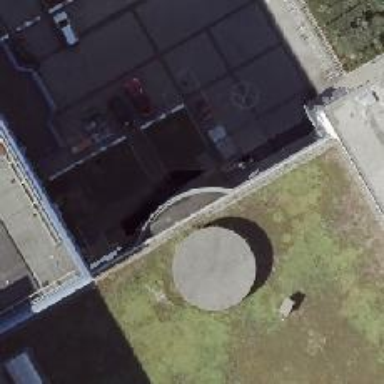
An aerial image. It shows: Part of building.